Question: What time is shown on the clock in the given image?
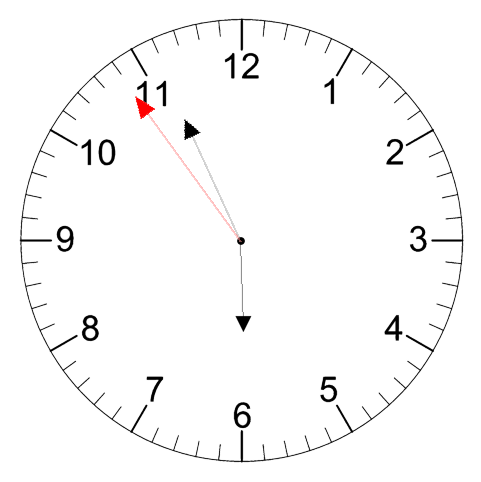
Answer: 05:55:54